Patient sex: M
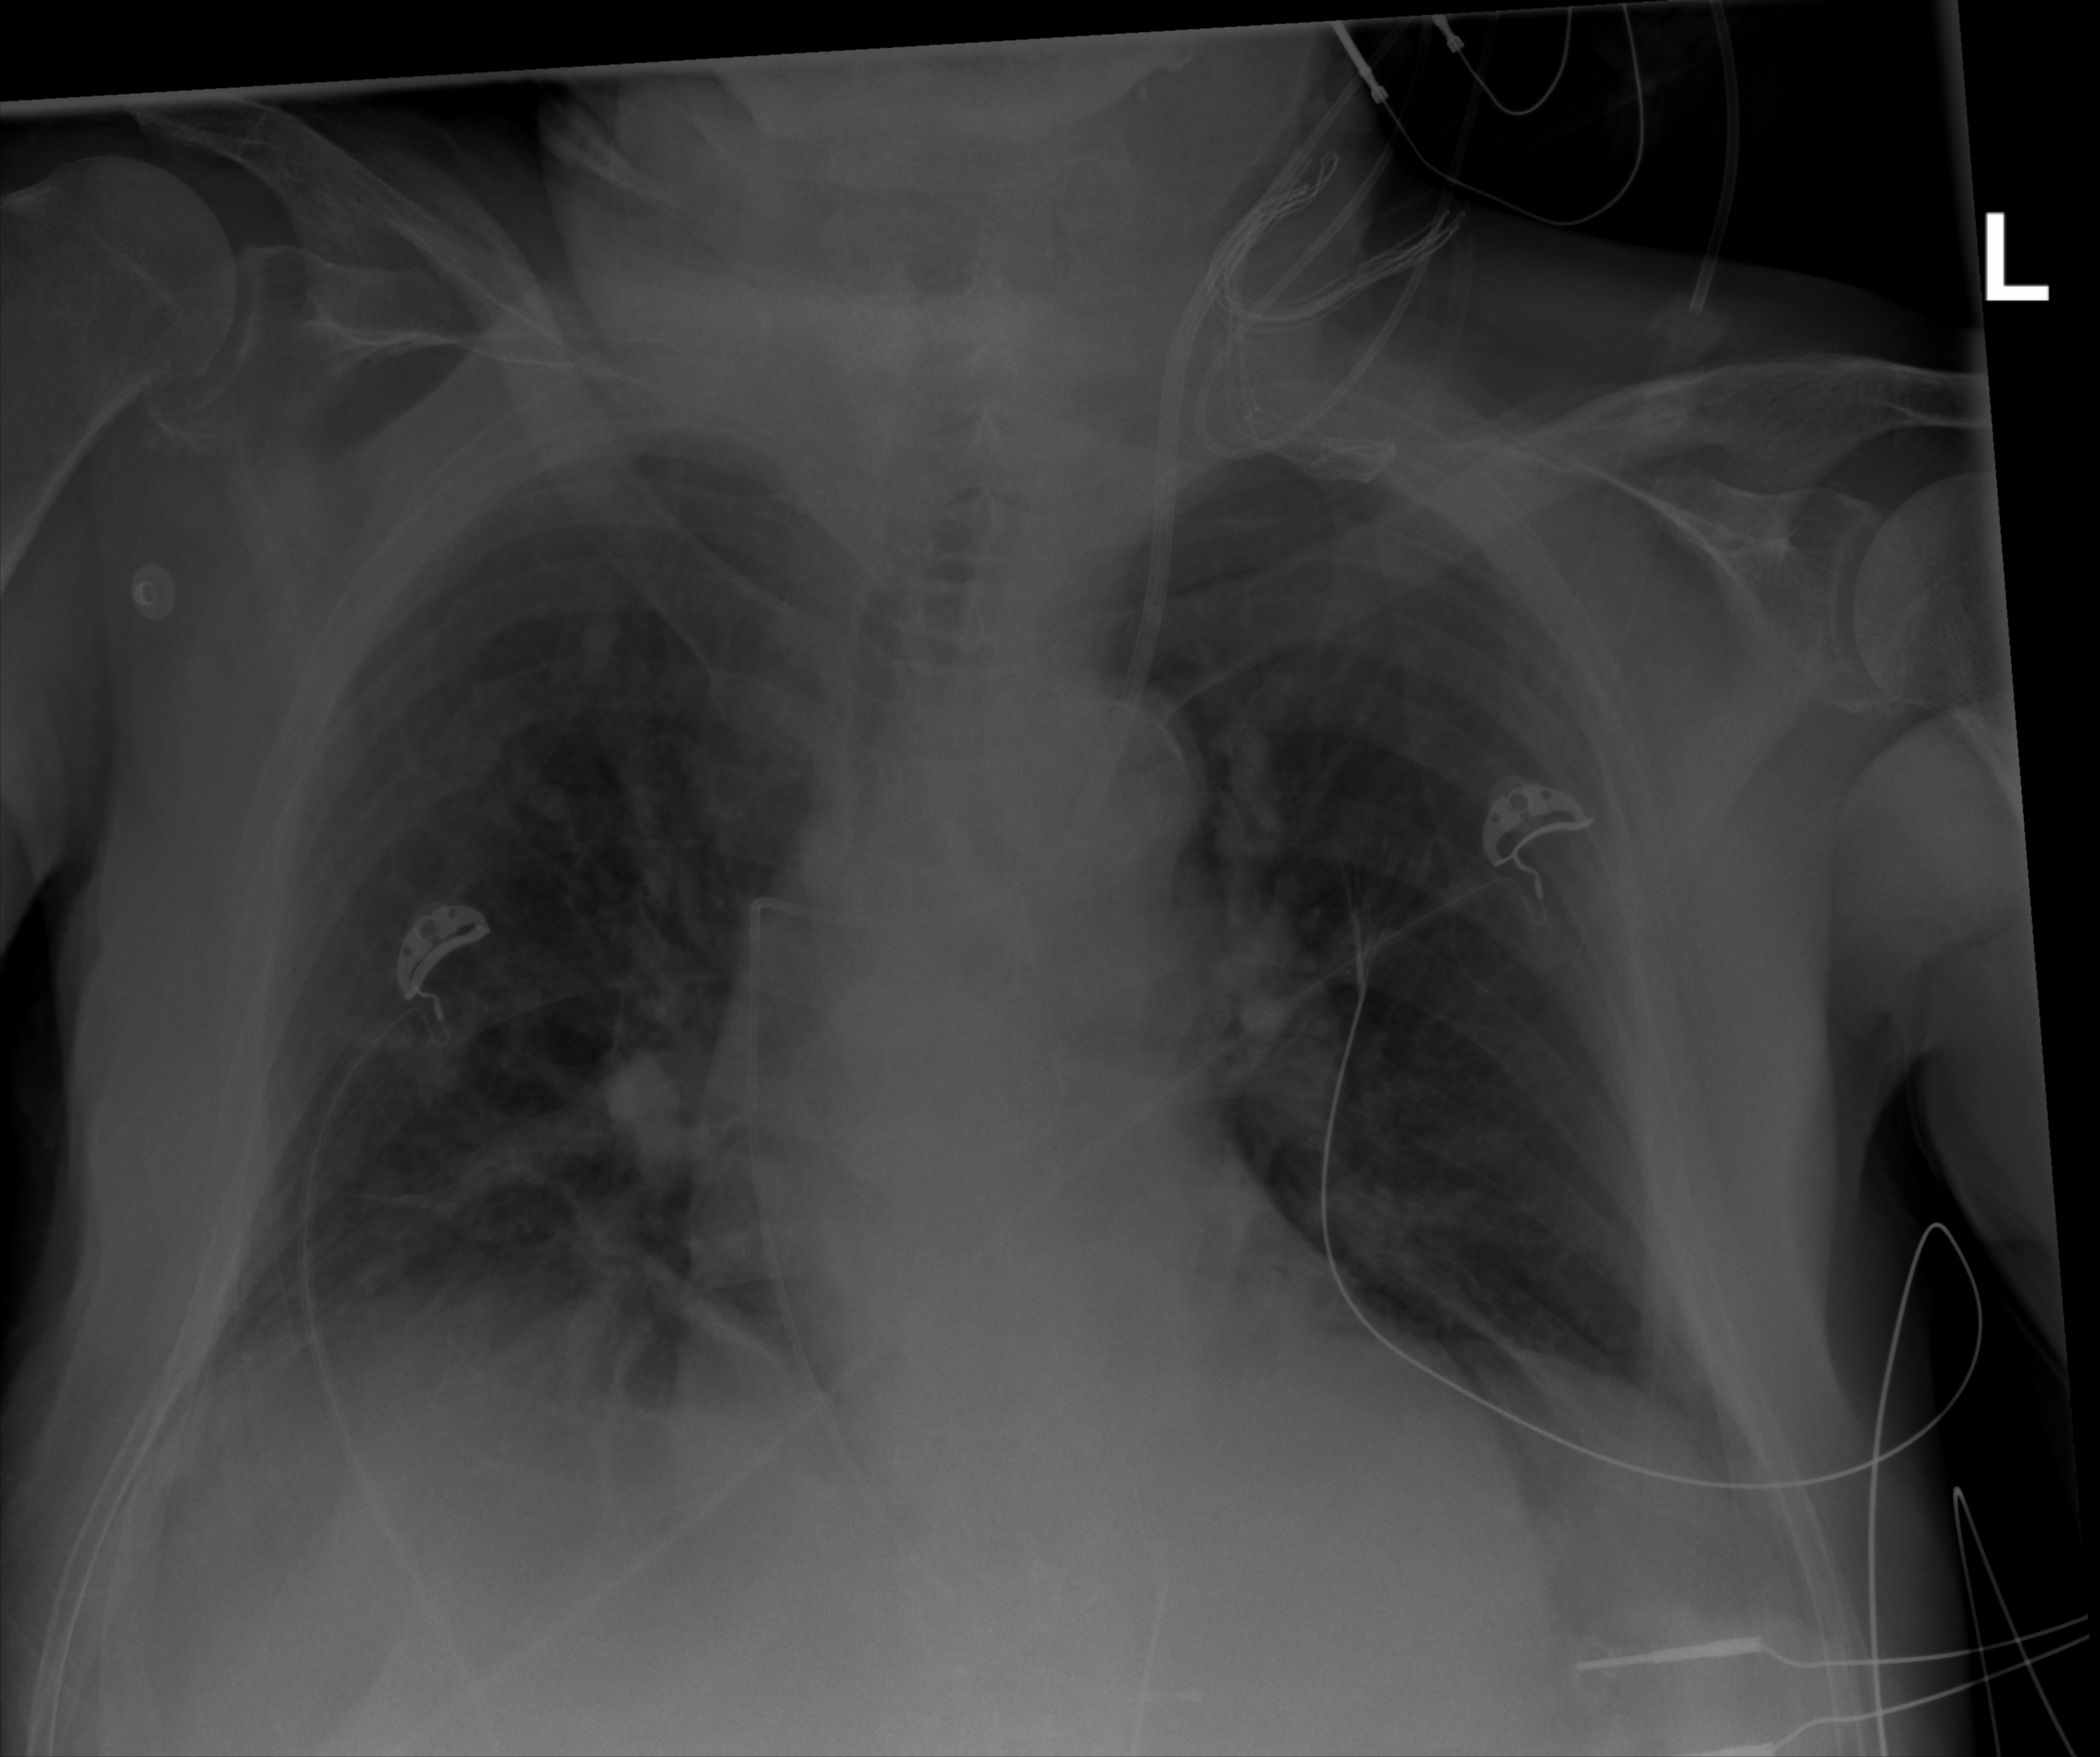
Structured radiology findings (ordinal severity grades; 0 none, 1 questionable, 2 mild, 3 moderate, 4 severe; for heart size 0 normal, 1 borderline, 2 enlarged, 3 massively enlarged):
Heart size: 1
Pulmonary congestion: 2
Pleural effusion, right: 2
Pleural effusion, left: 1
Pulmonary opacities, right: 2
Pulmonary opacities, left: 0
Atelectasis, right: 2
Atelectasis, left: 2